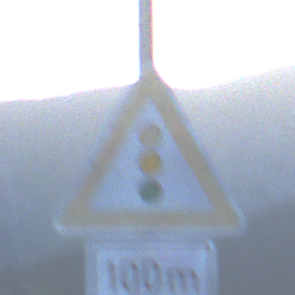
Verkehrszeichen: Lichtzeichenanlage
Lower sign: Entfernungsangaben1
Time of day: SunriseSunset
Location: Outdoor (RoadRail)
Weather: Clear
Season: NotSpecified
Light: Natural